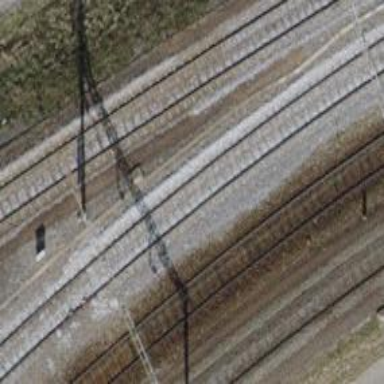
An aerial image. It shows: Rail yard with electrified contact lines for the trains.